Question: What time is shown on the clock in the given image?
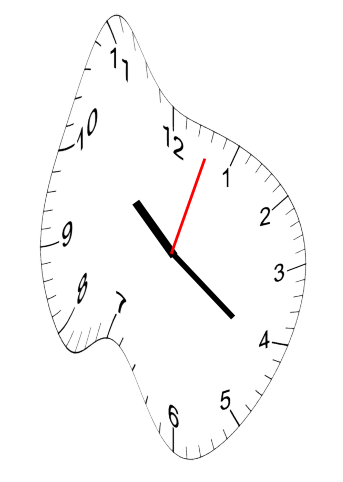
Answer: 10:21:03